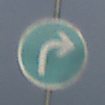
Verkehrszeichen: VorgeschriebeneFahrtrichtungRechts
Umgebung: Outdoor, Suburban
Tageszeit: MorningAfternoon
Wetter: PartlyCloudy
Licht: Natural
Jahreszeit: NotSpecified
Kontrast: HighContrast